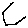
Label: hexagon